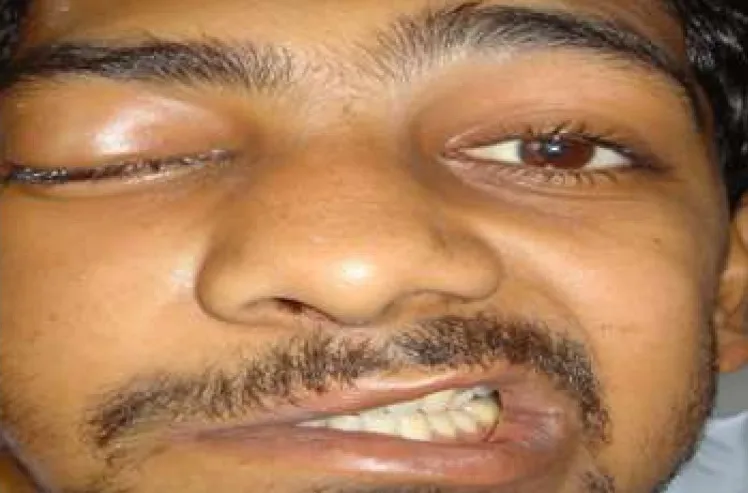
A: Facial nerve involvment in case 3.
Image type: medical_photograph (other_medical_photograph)